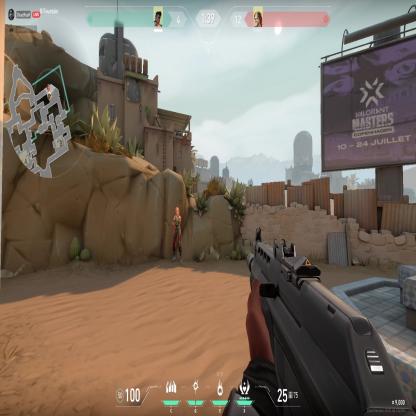
Label: enemy